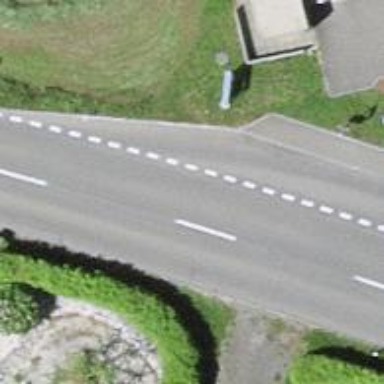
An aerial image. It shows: Bus stop equipped with public transport stop position.